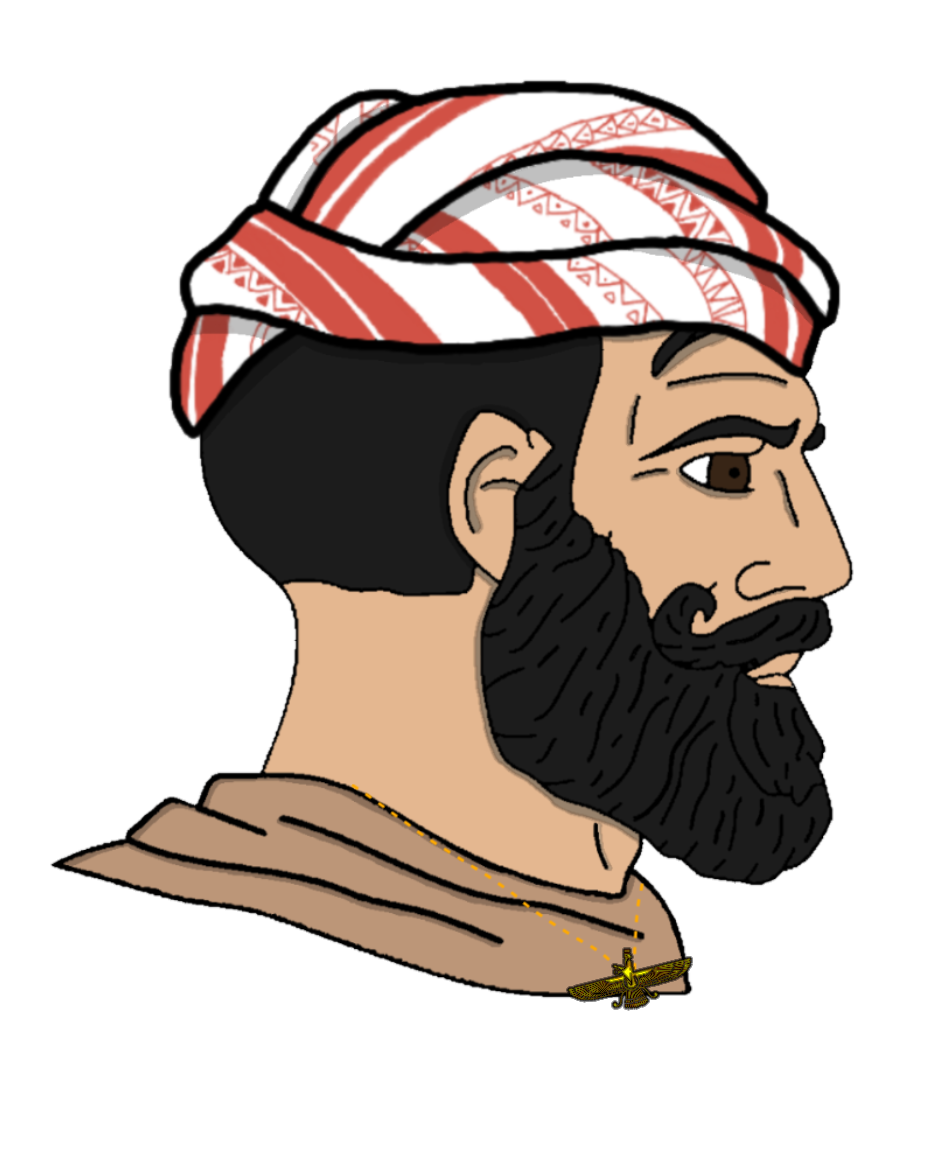
Label: 4_Yes_Chad